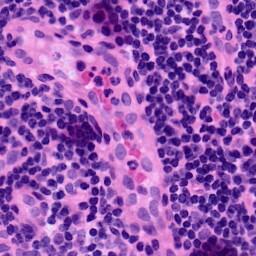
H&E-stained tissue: LymphNode